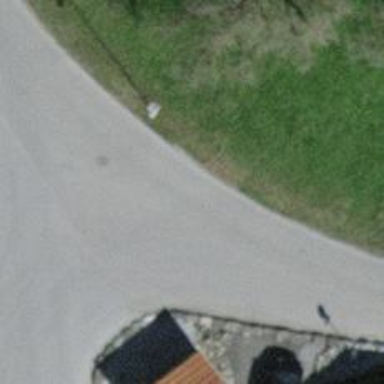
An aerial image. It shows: Paved residential road.